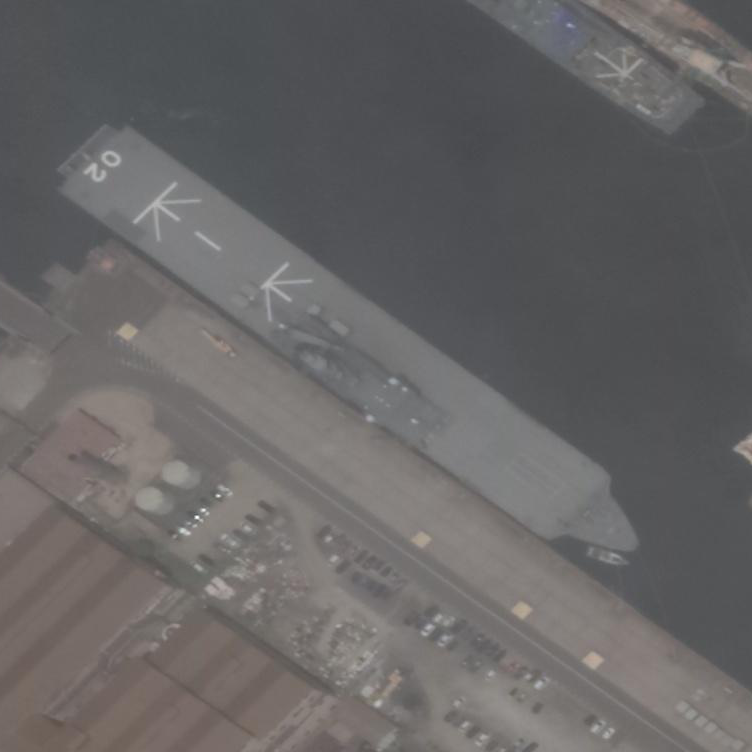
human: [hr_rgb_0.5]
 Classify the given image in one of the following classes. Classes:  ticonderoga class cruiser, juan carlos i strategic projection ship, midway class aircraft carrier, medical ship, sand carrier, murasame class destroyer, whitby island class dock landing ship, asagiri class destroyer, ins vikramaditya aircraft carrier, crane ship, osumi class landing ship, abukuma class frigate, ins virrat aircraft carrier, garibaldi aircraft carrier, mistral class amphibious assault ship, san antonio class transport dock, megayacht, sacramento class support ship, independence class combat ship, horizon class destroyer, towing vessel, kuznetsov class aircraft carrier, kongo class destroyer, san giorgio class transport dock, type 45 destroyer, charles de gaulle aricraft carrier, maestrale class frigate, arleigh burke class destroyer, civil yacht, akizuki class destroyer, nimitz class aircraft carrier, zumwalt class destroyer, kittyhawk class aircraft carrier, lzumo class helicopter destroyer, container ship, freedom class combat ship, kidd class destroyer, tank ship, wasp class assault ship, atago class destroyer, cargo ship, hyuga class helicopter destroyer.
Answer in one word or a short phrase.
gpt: Osumi class landing ship